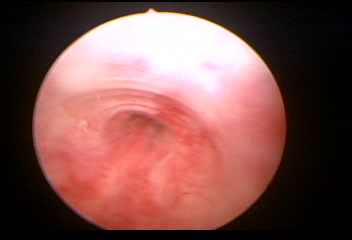
Modality: WLC
Class: Normal mucosa
Bladder cancer association: No